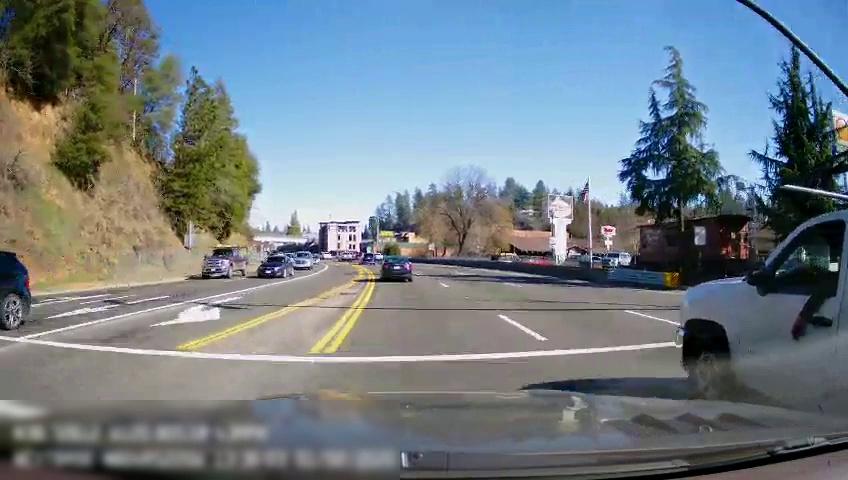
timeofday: Day
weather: Sunny
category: Drivable Space
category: Drivable Space
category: Vehicles | Car
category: Vehicles | Truck
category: Vehicles | Truck
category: Vehicles | SUV
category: Vehicles | Truck
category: Vehicles | Truck
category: Vehicles | Car
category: Vehicles | Car
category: Vehicles | Truck
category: Vehicles | SUV
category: Lanes | Current Lane
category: Lanes | Current Lane
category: Lanes | Alternate Lane
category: Lanes | Alternate Lane
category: Lanes | Opposite Lane
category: Lanes | Opposite Lane
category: Lanes | Opposite Lane
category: Traffic | Signs